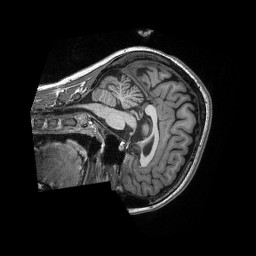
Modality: T1w
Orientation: sagittal
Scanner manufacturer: siemens
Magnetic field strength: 3 T
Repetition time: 2.3 s
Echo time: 0.00308 s